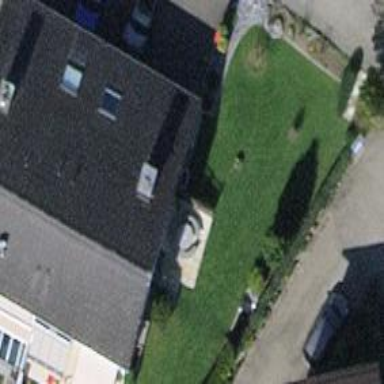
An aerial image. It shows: Semi-detached house.